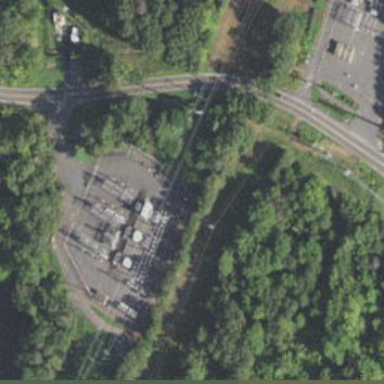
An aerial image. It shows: Distribution level power substation surrounded by fence.